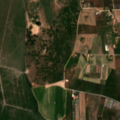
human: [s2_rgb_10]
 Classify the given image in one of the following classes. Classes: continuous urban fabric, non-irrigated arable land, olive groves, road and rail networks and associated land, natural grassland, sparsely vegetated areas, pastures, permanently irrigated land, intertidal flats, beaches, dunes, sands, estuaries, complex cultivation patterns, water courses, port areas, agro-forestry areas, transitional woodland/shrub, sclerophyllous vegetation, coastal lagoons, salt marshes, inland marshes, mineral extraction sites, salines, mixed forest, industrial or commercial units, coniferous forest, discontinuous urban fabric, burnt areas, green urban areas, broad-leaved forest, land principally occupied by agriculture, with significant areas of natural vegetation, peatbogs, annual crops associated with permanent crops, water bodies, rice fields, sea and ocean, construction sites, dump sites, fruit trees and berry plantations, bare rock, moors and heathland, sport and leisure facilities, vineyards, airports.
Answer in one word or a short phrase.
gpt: permanently irrigated land, pastures, complex cultivation patterns, agro-forestry areas